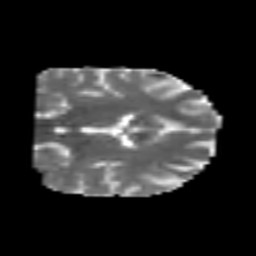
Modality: MD
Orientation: coronal
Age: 25
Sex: male
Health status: healthy